Question: I have a data frame that looks like so:
'''
dat<-structure(list(x = 1:14, y = c(1.26071476002898, 1.97600316441492,
2.41629009067185, 3.48953782319898, 10, 8.49584395945854, 3.80688560348562,
3.07092373734549, 2.96665740569527, 2.73020216450355, 2.39926441554745,
2.4236111796397, 2.63338121290737, 2.13662243060685)), .Names = c("x",
"y"), row.names = c(NA, -14L), class = "data.frame")
x y
1 1.260715
2 1.976003
3 2.416290
4 3.489538
5 10.000000
6 8.495844
7 3.806886
8 3.070924
9 2.966657
10 2.730202
11 2.399264
12 2.423611
13 2.633381
14 2.136622
'''
I'm trying to create a circular plot in ggplot2 where the circle is divided into the 14 data points I have and the length of each of the arcs corresponds to the value of y. Something like this:
My code produces a very weird output with the bars overlapping one another. I have searched everywhere to fix it but no success. Here is my code:
'''
ggplot(dat, aes(x, y)) + geom_bar(breaks = seq(1,14), width = 2, colour = "grey", stat="identity") + coord_polar(start = 0) + scale_x_continuous("", limits = c(1, 14), breaks = seq(1, 14), labels = seq(1, 14))
'''
Please help me... thanks in advance...
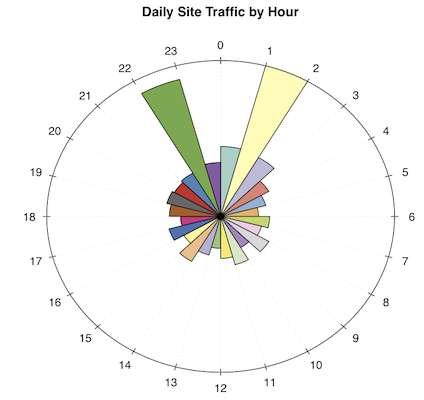
Answer: It's because you specified 'width=2'. This produces the overlap.
Note also that you don't need any 'breaks'.
Try this:
'''
library(ggplot2)
ggplot(dat, aes(x, y)) +
geom_bar(stat="identity") +
coord_polar(start = 0) +
scale_x_continuous("",breaks = seq(1, 14))
'''